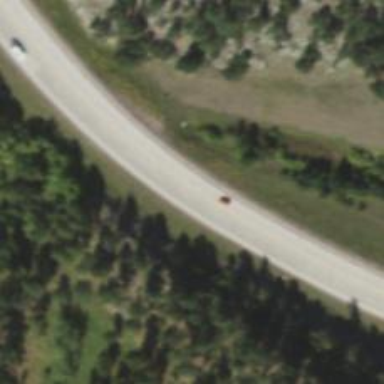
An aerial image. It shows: Trunk highway.